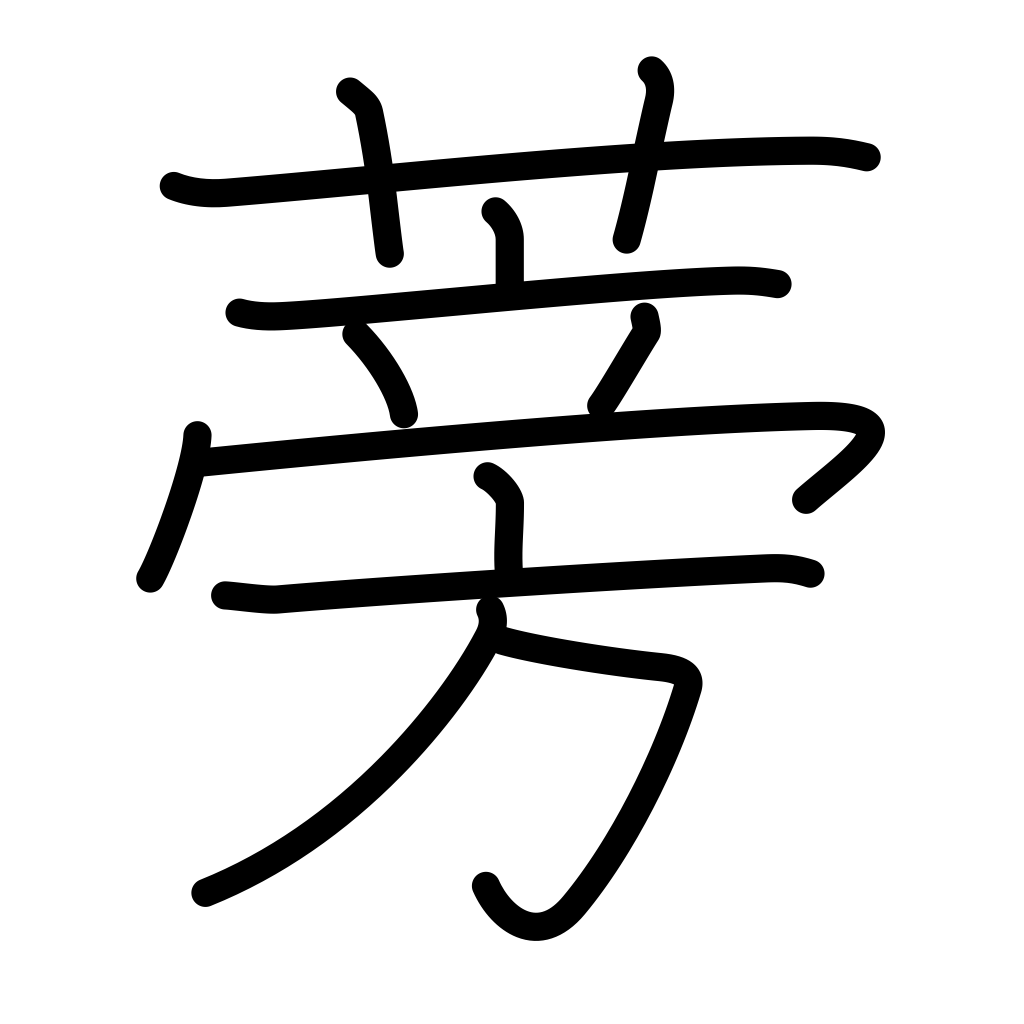
Meaning: burdock